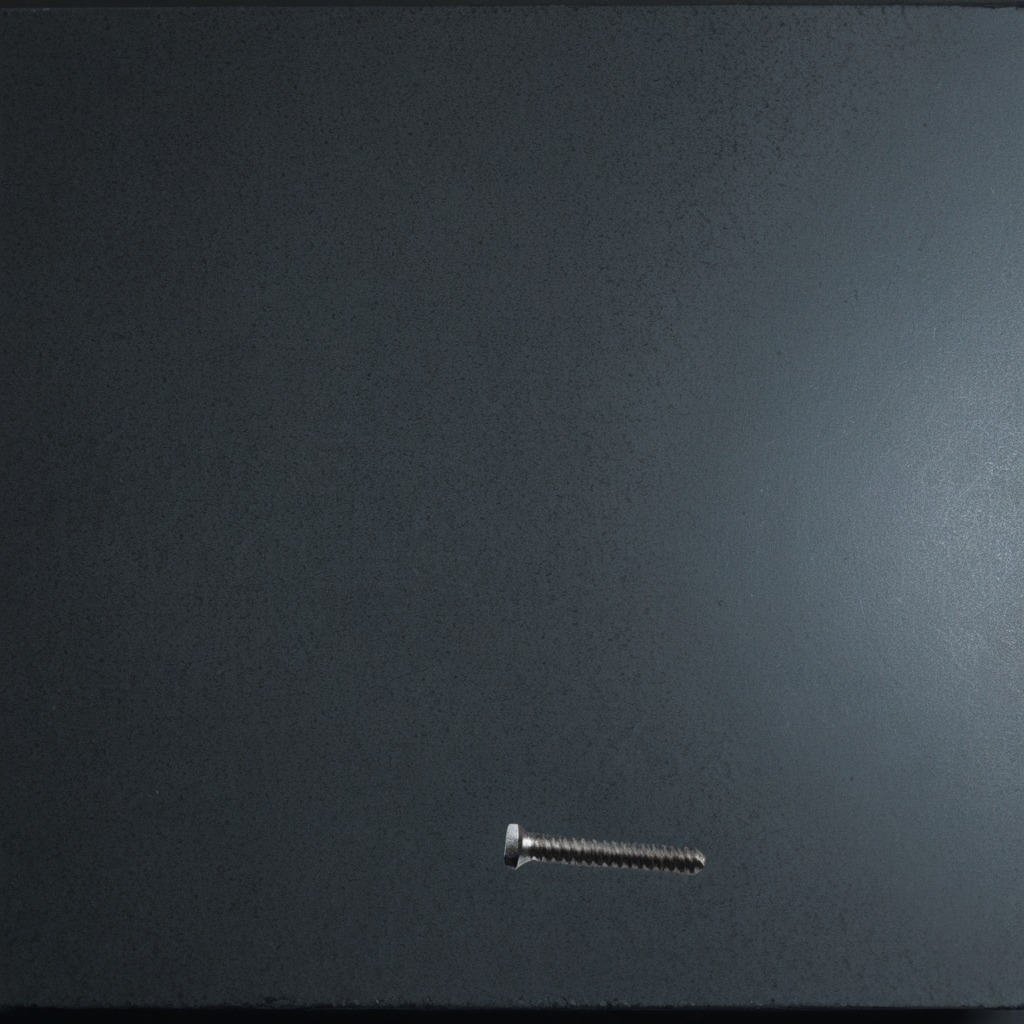
A metal screw is lying on the granite table.